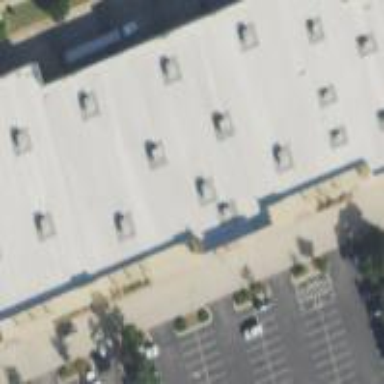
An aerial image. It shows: Commercial building.